Question: I want to show a static image top-right side of my table. When i try to add css code like this it fails:
'''
<style>
.hoverTable{background:url(../../Images/taxi.jpg) top right no-repeat;
background-attachment:fixed; }
</style>
'''
But this works:
'''
<style>
body {background:url(../../Images/taxi.jpg) top right no-repeat;
background-attachment:fixed; }
</style>
'''
My table is something like this:
'''
<table class="hoverTable">
@for (int i = 0; i < Model.Questions.Count; i++)
{
<tr>
<td>
@Model.Question[i]
</td>
<td>
@Html.TextBoxFor(model => model.Answers[i].Answer, new { @style = "width:20px; margin-left:10px; margin-bottom:10px; text-align:center;" })
</td>
</tr>
}
</table>
'''
So how can i add a picture like image which shown as below?

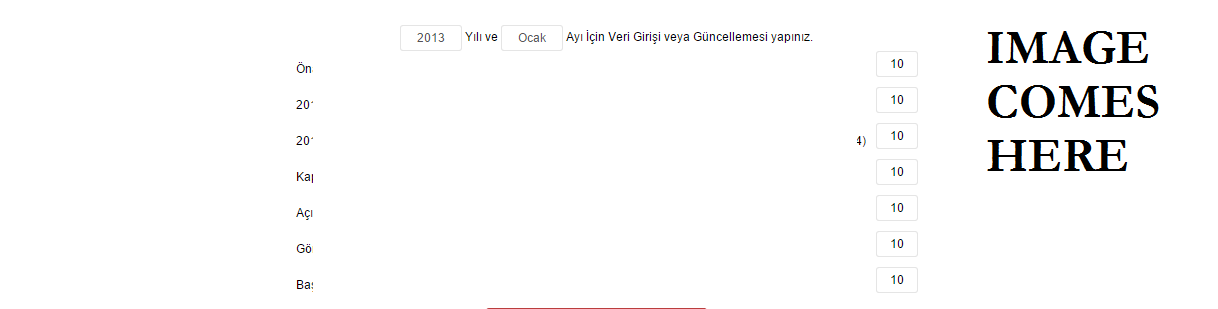
Answer: try this
'''
.hoverTable{
background:url(../../Images/taxi.jpg) top right no-repeat;
background-attachment:fixed;
background-size: 100% 100%;
width:100%;
}
'''